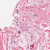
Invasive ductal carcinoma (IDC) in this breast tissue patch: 0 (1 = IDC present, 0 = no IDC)